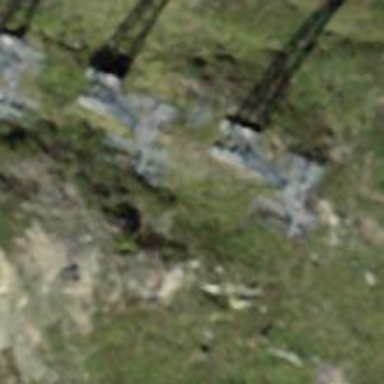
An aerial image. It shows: Pylon for aerialway.